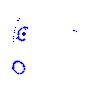
Particle: proton